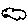
Label: cloud